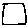
Label: square